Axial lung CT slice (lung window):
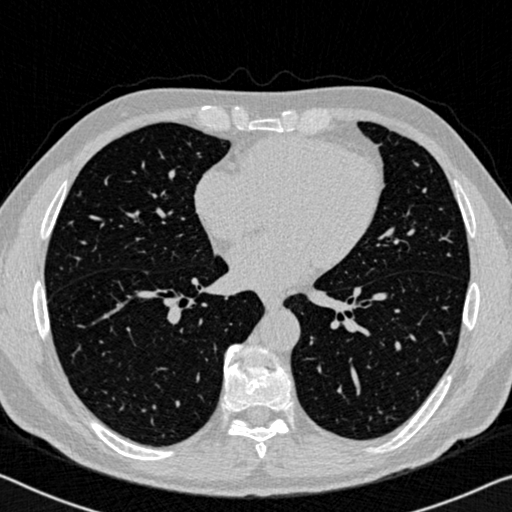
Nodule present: no